Question: I'm working on a mini project to create a beatbox application where I used JavaFX as UI and scene builder for the designing tool. While I placed components there I can see that it's not full screen but when I linked that with Eclipse IDE. I set the stage as set fullscreen mode but I having components placed far left but I wanted to align itself.
'''
primaryStage.setMaximized(true);
primaryStage.setMaximized(true);
'''
It has to be automatically aligned but not like it is far left.

'''
<?xml version="1.0" encoding="UTF-8"?>
<?import com.jfoenix.controls.JFXButton?>
<?import com.jfoenix.controls.JFXProgressBar?>
<?import javafx.scene.Cursor?>
<?import javafx.scene.control.Label?>
<?import javafx.scene.image.Image?>
<?import javafx.scene.image.ImageView?>
<?import javafx.scene.layout.AnchorPane?>
<?import javafx.scene.layout.VBox?>
<?import javafx.scene.text.Font?>
<VBox prefHeight="400.0" prefWidth="640.0"
xmlns="http://javafx.com/javafx/11.0.1"
xmlns:fx="http://javafx.com/fxml/1" fx:controller="box.firstcontroller">
<children>
<AnchorPane maxHeight="-1.0" maxWidth="-1.0" prefHeight="-1.0"
prefWidth="-1.0" style="-fx-background-color: #78909C;"
VBox.vgrow="ALWAYS">
<children>
<JFXProgressBar layoutX="203.0" layoutY="333.0" />
<ImageView fitHeight="186.0" fitWidth="164.0" layoutX="53.0"
layoutY="94.0" pickOnBounds="true" preserveRatio="true">
<cursor>
<Cursor fx:constant="S_RESIZE" />
</cursor>

<Image url="@../login.png" />

</ImageView>
<ImageView fitHeight="164.0" fitWidth="151.0" layoutX="410.0"
layoutY="101.0" pickOnBounds="true" preserveRatio="true">

<Image url="@../signup.png" />

</ImageView>
<Label layoutX="251.0" layoutY="36.0" text="BeatBox">
<font>
<Font name="Tempus Sans ITC" size="41.0" />
</font>
</Label>
<JFXButton fx:id="signup" buttonType="RAISED" layoutX="68.0"
layoutY="314.0" onAction="#signupform" prefHeight="44.0"
prefWidth="115.0" ripplerFill="#752f2f" style="-fx-background-color:
#ae2121;" text="Sign Up" textFill="#fcfcfcf2">
<font>
<Font name="Webdings" size="20.0" />
</font>
</JFXButton>
<JFXButton fx:id="signin" layoutX="428.0" layoutY="312.0"
onAction="#signinform" prefHeight="17.0" prefWidth="115.0" style="-
fx-background-color: #ae2121;" text="Sign In" textFill="WHITE">
<font>
<Font size="20.0" />
</font>
</JFXButton>
</children>
</AnchorPane>
</children>
</VBox>
'''
~
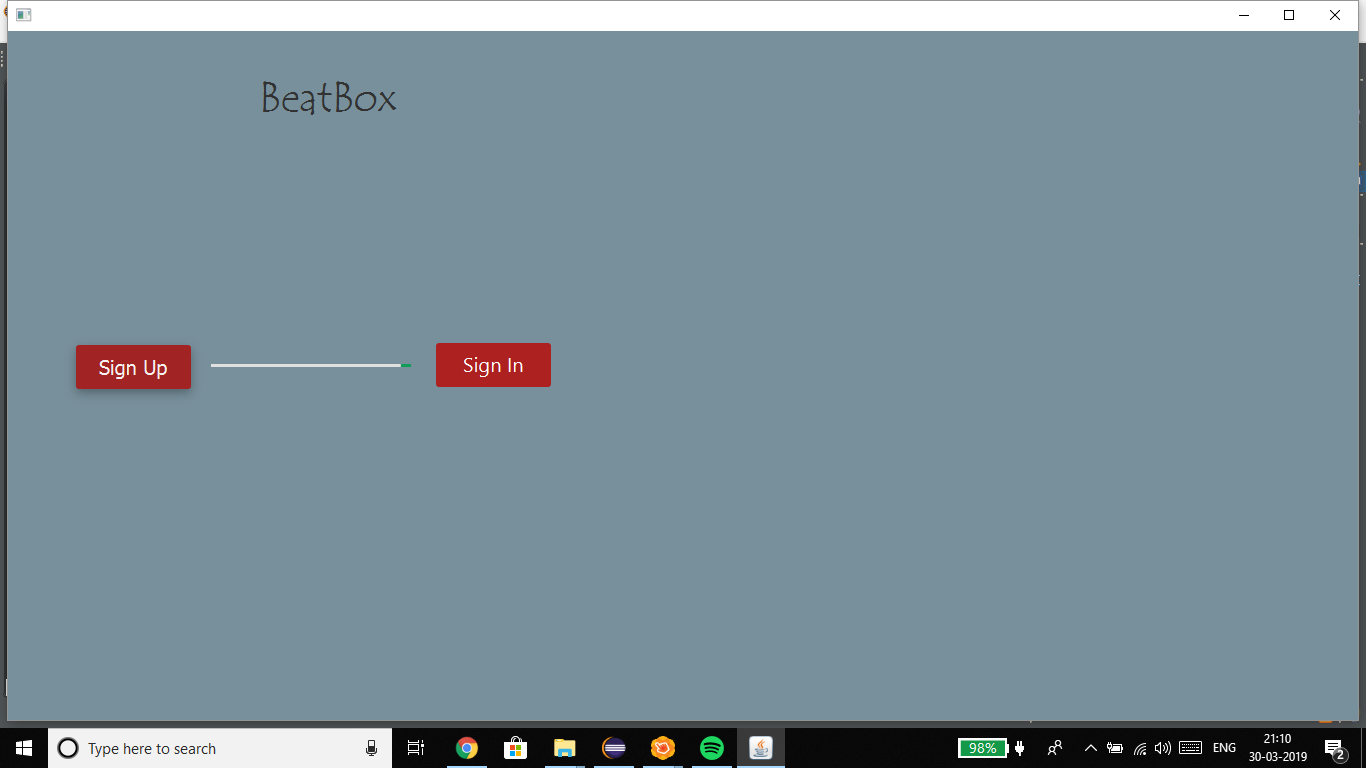
Answer: You actually have several issues going on. First of all, your root 'VBox' has an 'AnchorPane' as it's child element, which in turn holds the individual nodes.
This leads you to being forced into setting the X/Y coordinates for those nodes manually. This is pretty poorly designed.
Instead, you should use the various layout panes that JavaFX provides to handle laying out the nodes for you.
Here is a very basic example that sort of resembles your layout, and it's fully scalable:
'''
<?xml version="1.0" encoding="UTF-8"?>
<?import javafx.geometry.Insets?>
<?import javafx.scene.control.Button?>
<?import javafx.scene.control.Label?>
<?import javafx.scene.control.ProgressBar?>
<?import javafx.scene.layout.HBox?>
<?import javafx.scene.layout.VBox?>
<?import javafx.scene.text.Font?>
<VBox alignment="TOP_CENTER" spacing="10.0" xmlns="http://javafx.com/javafx/9.0.1" xmlns:fx="http://javafx.com/fxml/1">
<padding>
<Insets bottom="10.0" left="10.0" right="10.0" top="10.0"/>
</padding>
<children>
<Label text="BeatBox">
<font>
<Font name="Tempus Sans ITC" size="48.0"/>
</font>
</Label>
<HBox alignment="CENTER" spacing="10.0" VBox.vgrow="ALWAYS">
<children>
<Button mnemonicParsing="false" text="Sign Up"/>
<ProgressBar prefWidth="200.0" progress="0.0"/>
<Button mnemonicParsing="false" text="Sign In"/>
</children>
</HBox>
</children>
</VBox>
'''
---
Note that I'm using a 'HBox' below the title to layout the buttons horizontally. No need to manually set coordinates or sizes; let JavaFX do the work for you!
<URL>
<URL>